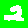
Digit: 2